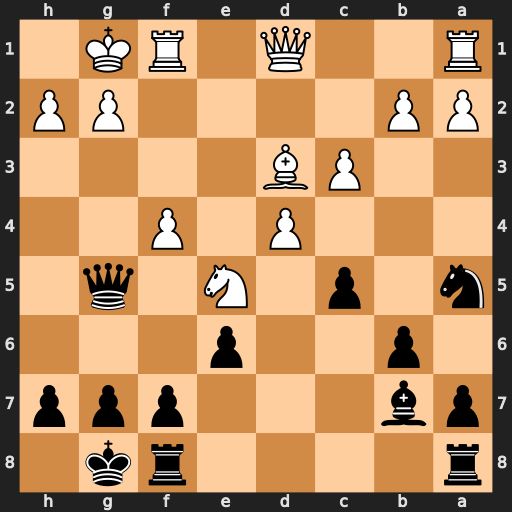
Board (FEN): r4rk1/pb3ppp/1p2p3/n1p1N1q1/3P1P2/2PB4/PP4PP/R2Q1RK1
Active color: b
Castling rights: -
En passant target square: -
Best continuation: Qxg2#